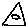
Label: triangle